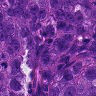
Metastatic tissue present: yes